Question: For the code sample below, when checking the courseID checkbox, I need to check or uncheck the courseGroup checkbox. The td repeats on the page based on another query higher up.
I tried using:
'''
$('.checkedCourse').click(function() {
if ($(this).closest("td").find('.checkGroup').prop('checked') == true && this.checked == false)
$(this).closest("td").find('.checkGroup').prop('checked', false); ...
'''
But it unchecks all the courseGroup checkboxes on the page and not just the ones for this group.
I also tried '$(this).parents('div:eq(0)')' but I don't know how to get back to more than one 'prev()' div.
'''
<td colspan="7">
<cfoutput query="courseData">
<div name="div1">
<input type="checkbox" name="courseGroup" class="checkGroup">
<div class="courseBreak"></div>
<div class="courseLine">
<div class="courseSection">#courseSections#</div>
<div class="courseTitle">#courseTitle#</div>
<div>
<input type="checkbox" class="checkedCourse" name="courseID" id="courseID" value="#courseId#">
</div>
</div>
</div>
</cfoutput>
</td>
'''
Here's the rendered HTML:

I need to have the bolded group (e.g. AMBI 12-13 Sum) unchecked when I unchecked a course in that group
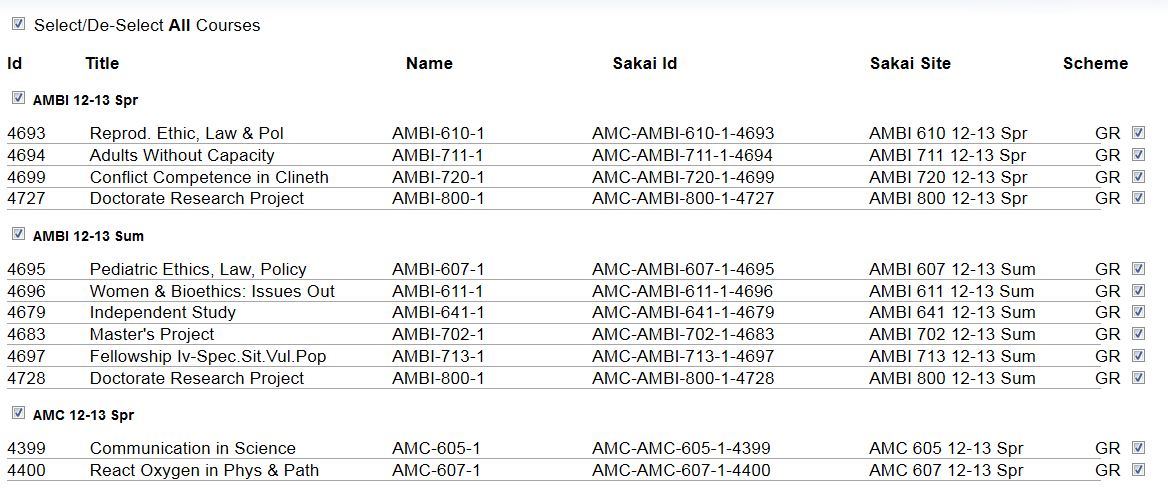
Answer: Thanks to everyone, a combination of what you told me works!
'''
if ($(this).closest('div[name=courseGrouping]').find('.checkGroup').prop('checked') == true && this.checked == false)
$(this).closest('div[name=courseGrouping]').find('.checkGroup').prop('checked', false);
'''
Now I just have to figure out how to make that top checkbox get checked when everything is checked on the form below it, I'm sure I just have to loop or something.